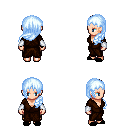
a pixel art fantasy rpg character, female body template, human, light skin, brown robe, gold greaves, white cyan left-swept hairstyle, white cloth bracers, black slippers, four views (front, back, left, right), 2x2 character sprite sheet, small pixel art, hard edges, no anti-aliasing